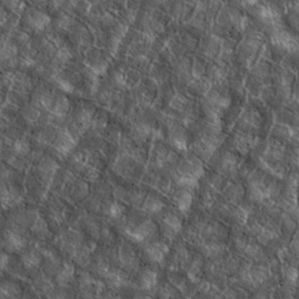
Label: non_frost